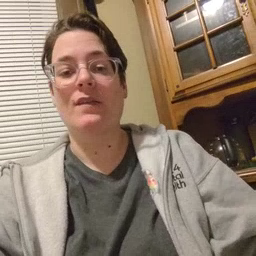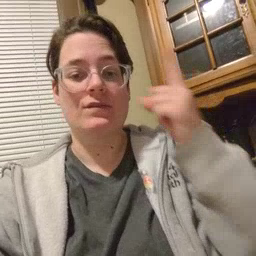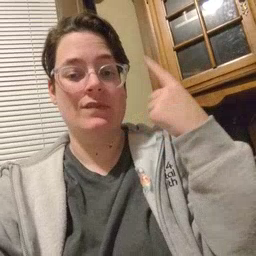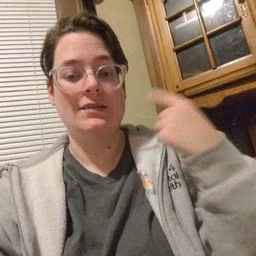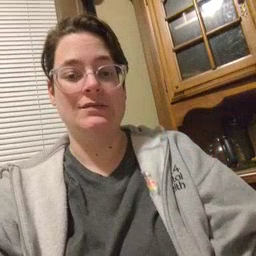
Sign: face